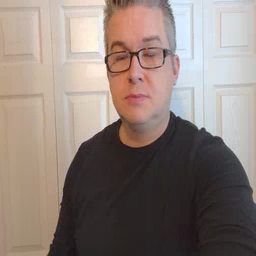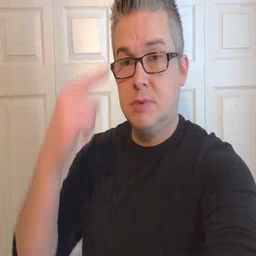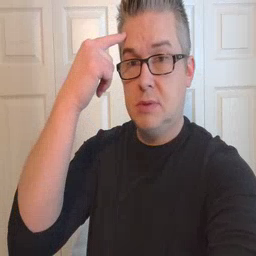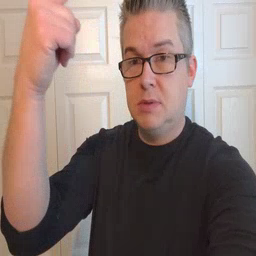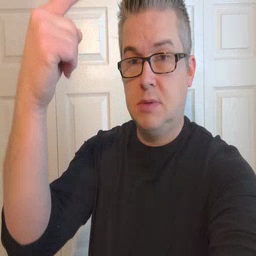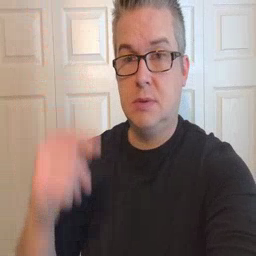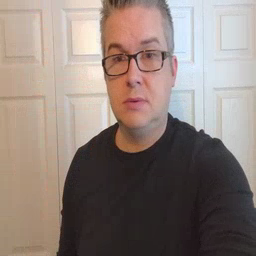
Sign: penny